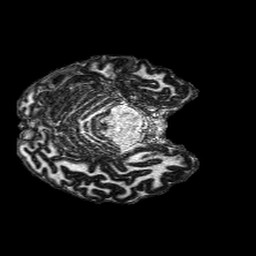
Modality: MP2RAGE
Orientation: axial